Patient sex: M
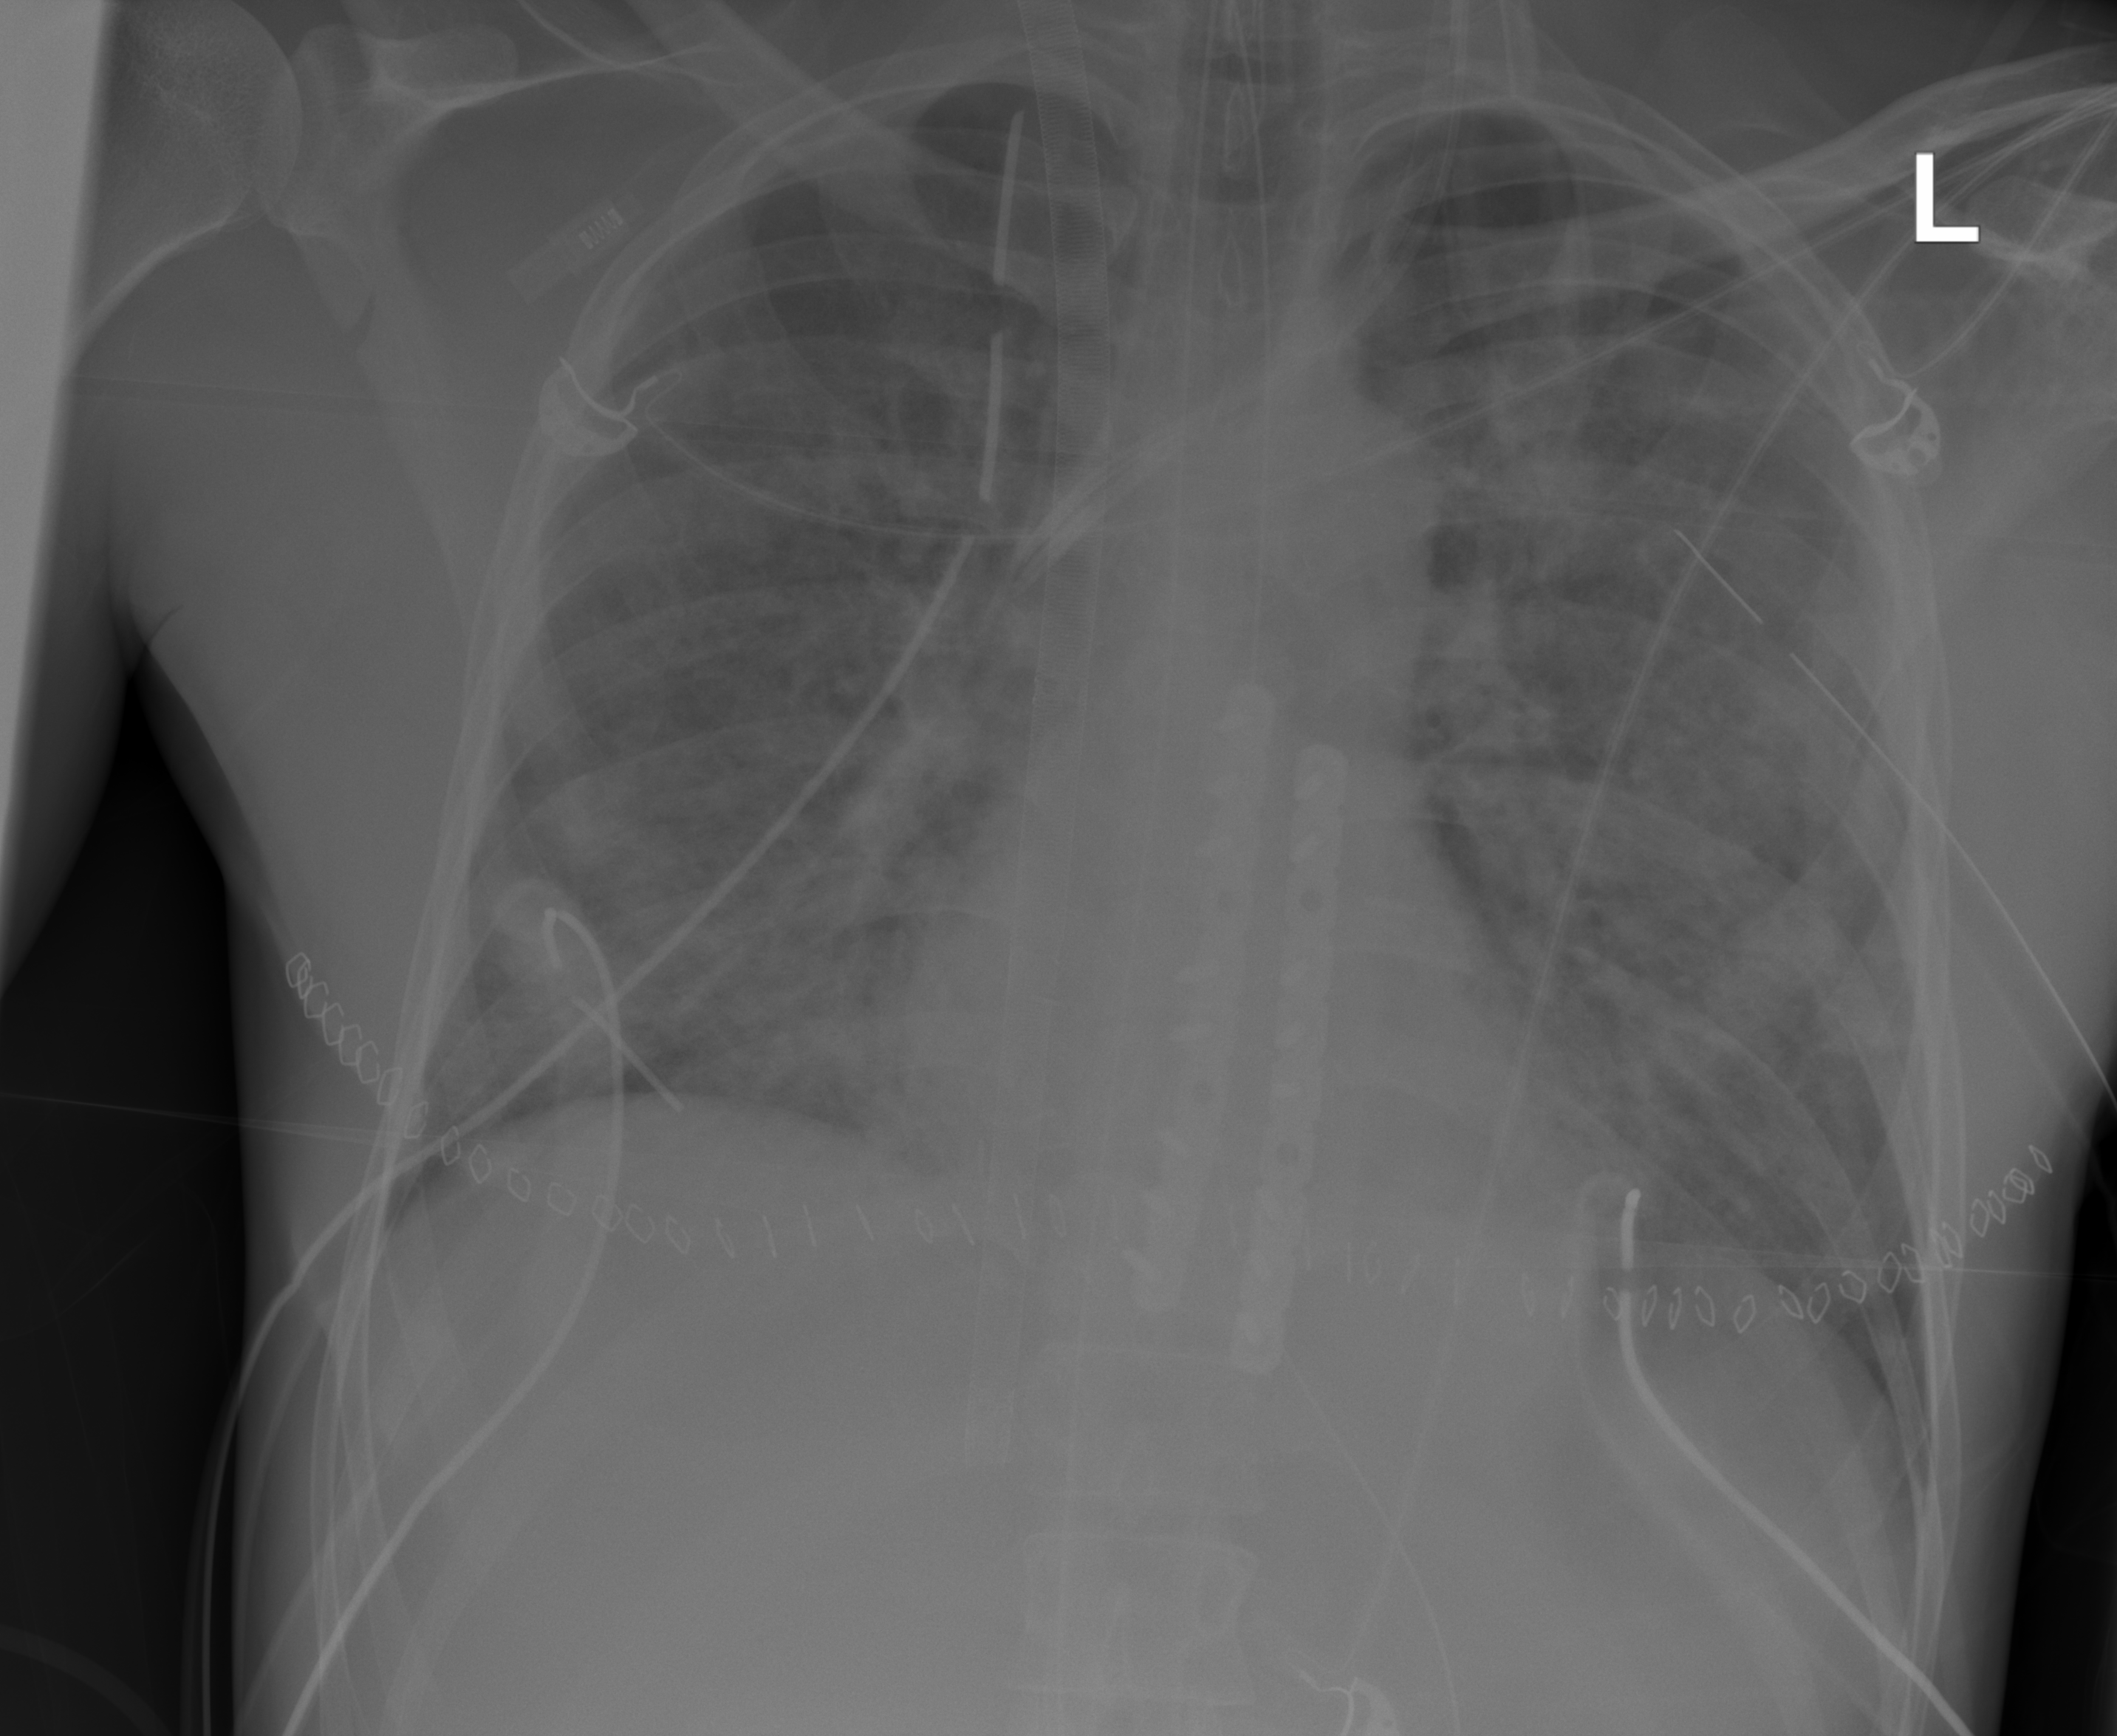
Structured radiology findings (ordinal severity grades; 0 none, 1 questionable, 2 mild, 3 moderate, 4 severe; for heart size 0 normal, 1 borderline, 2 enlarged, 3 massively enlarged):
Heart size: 0
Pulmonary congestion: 2
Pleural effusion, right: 0
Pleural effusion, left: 0
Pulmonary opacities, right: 3
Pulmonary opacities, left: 3
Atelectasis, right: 3
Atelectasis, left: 3